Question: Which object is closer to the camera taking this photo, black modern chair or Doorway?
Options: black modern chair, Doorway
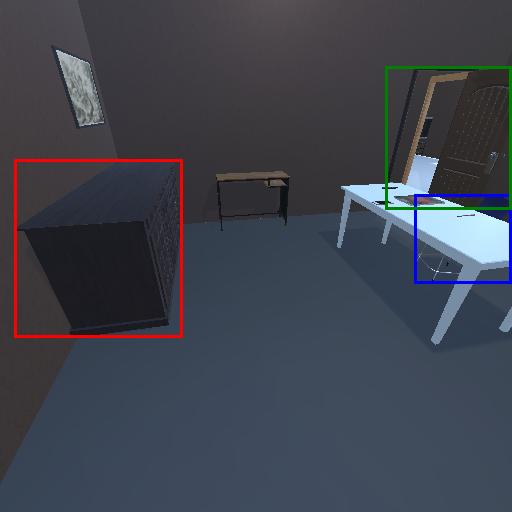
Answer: black modern chair